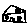
Label: house